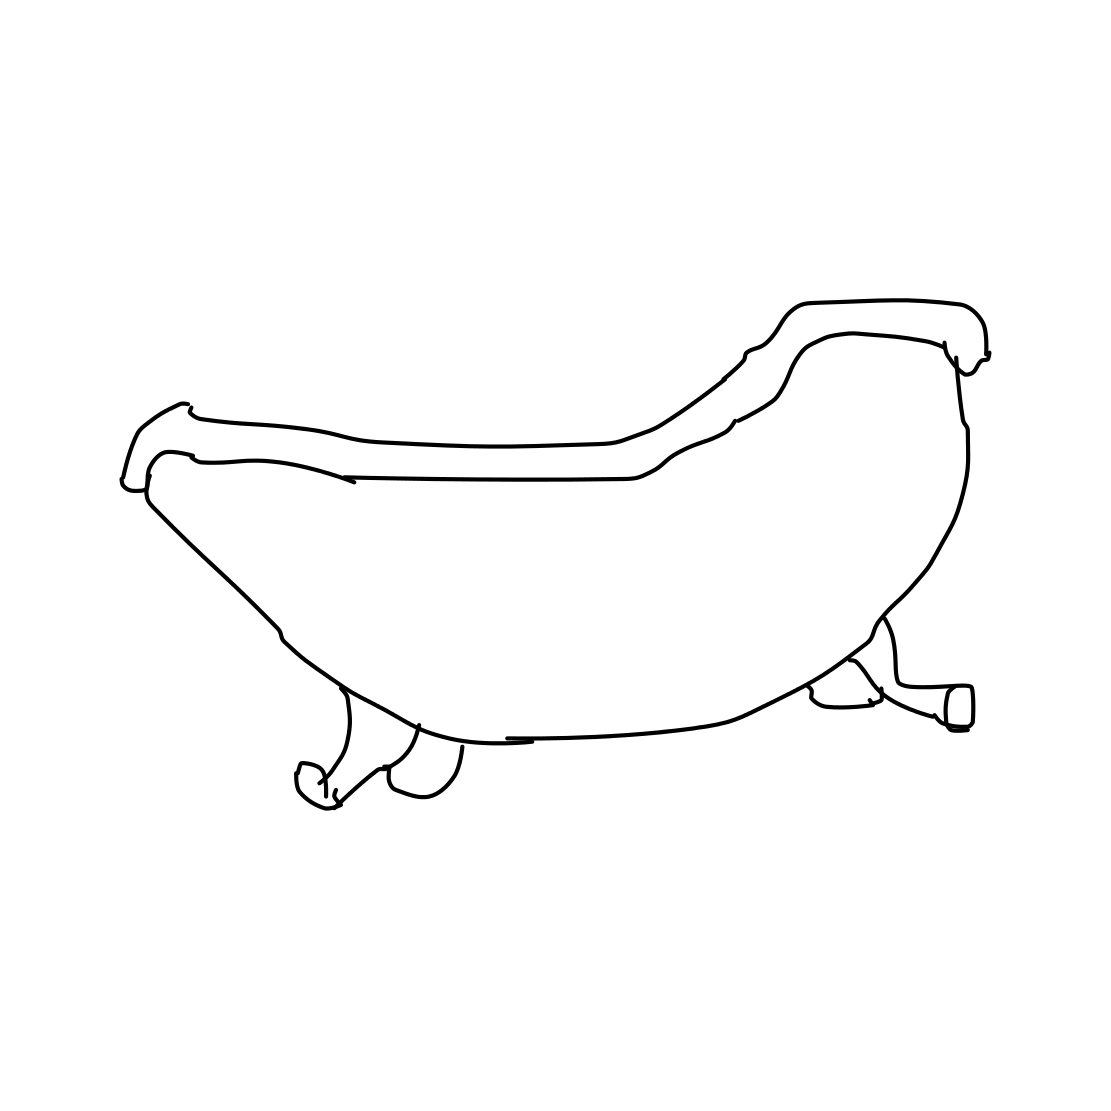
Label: bathtub